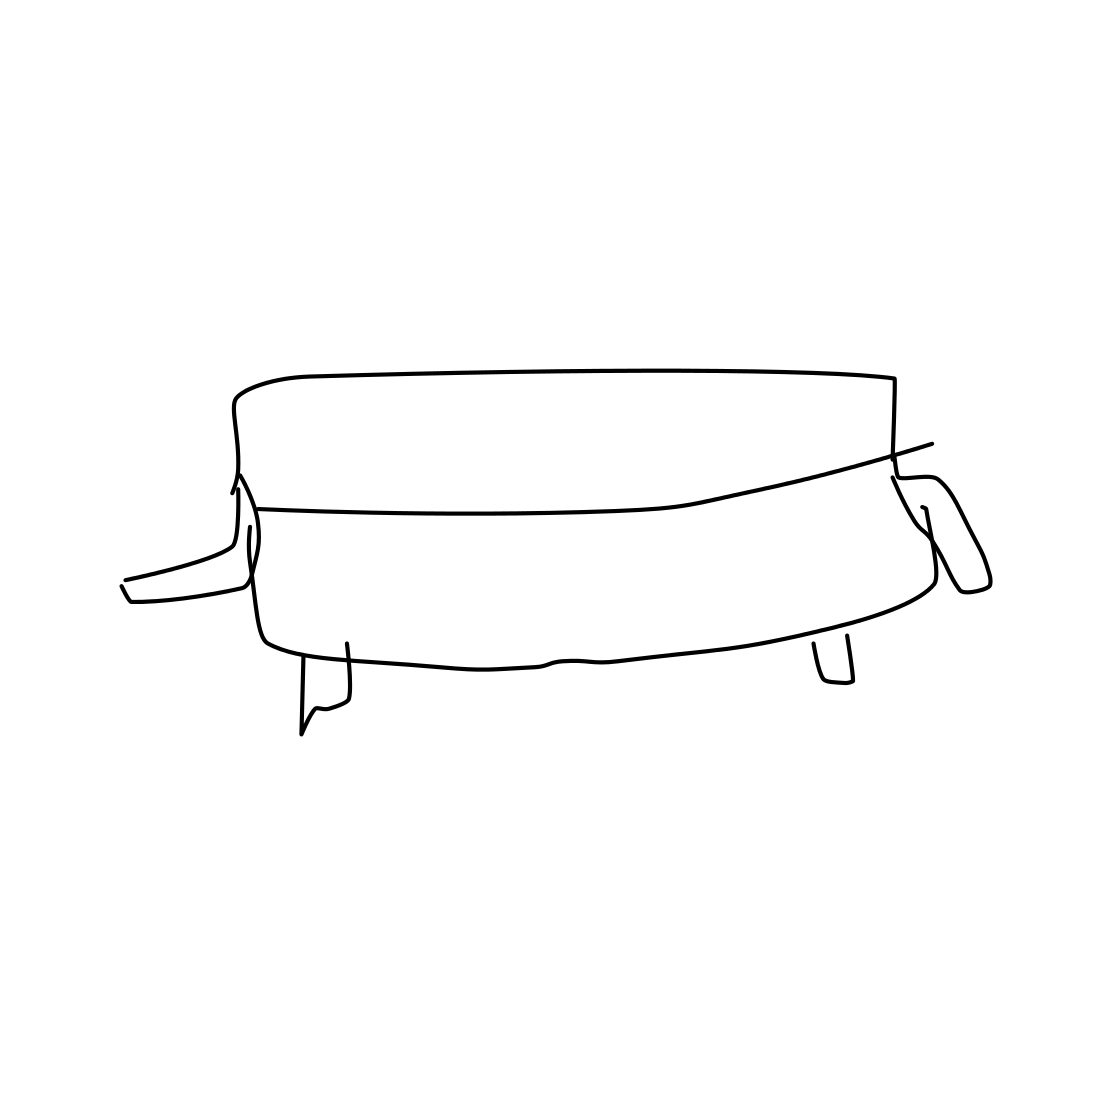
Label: couch